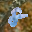
Label: 8